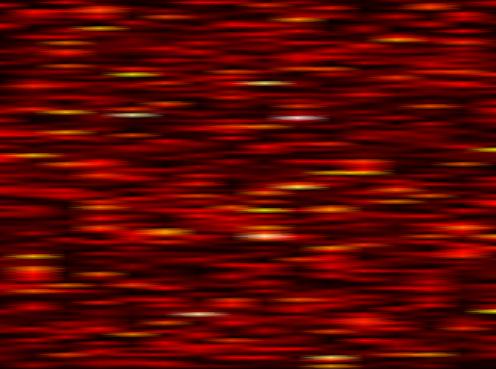
Label: FOFDM